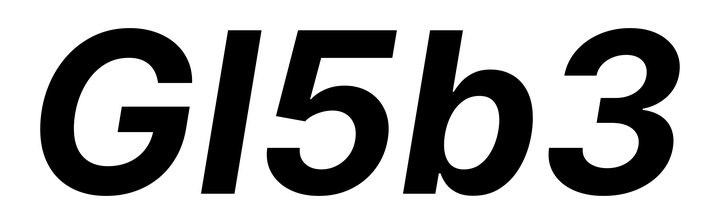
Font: Inter-Italic_Bold_Italic